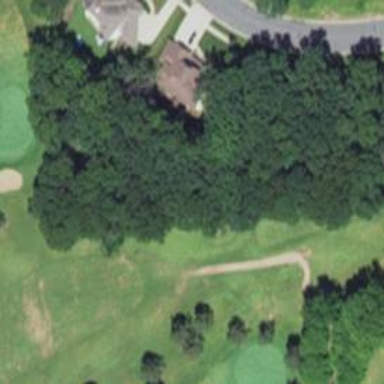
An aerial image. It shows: Path for both road and golf.